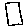
Label: square